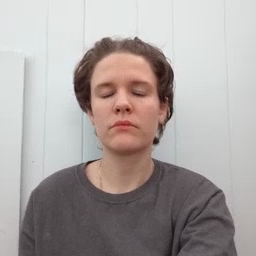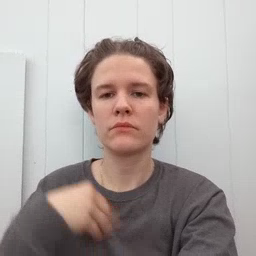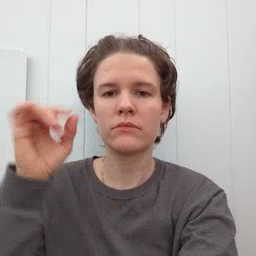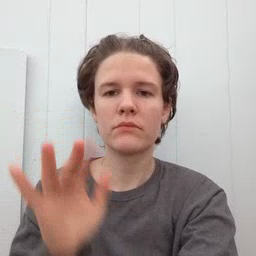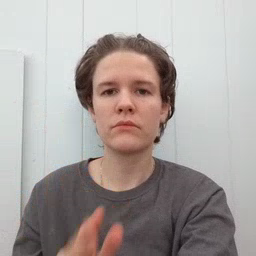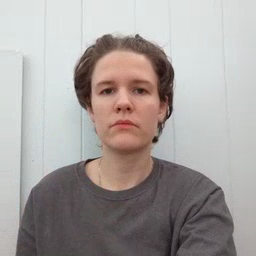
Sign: snow